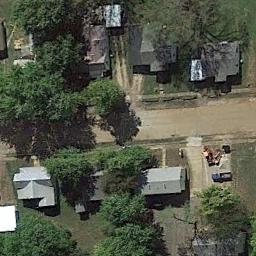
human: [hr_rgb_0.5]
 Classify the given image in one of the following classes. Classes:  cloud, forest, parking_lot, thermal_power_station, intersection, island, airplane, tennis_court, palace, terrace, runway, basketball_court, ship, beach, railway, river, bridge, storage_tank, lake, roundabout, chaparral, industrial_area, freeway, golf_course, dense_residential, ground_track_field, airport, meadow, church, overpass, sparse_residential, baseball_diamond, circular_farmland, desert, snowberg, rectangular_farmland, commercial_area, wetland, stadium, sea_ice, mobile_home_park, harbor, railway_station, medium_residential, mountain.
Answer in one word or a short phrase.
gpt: medium_residential